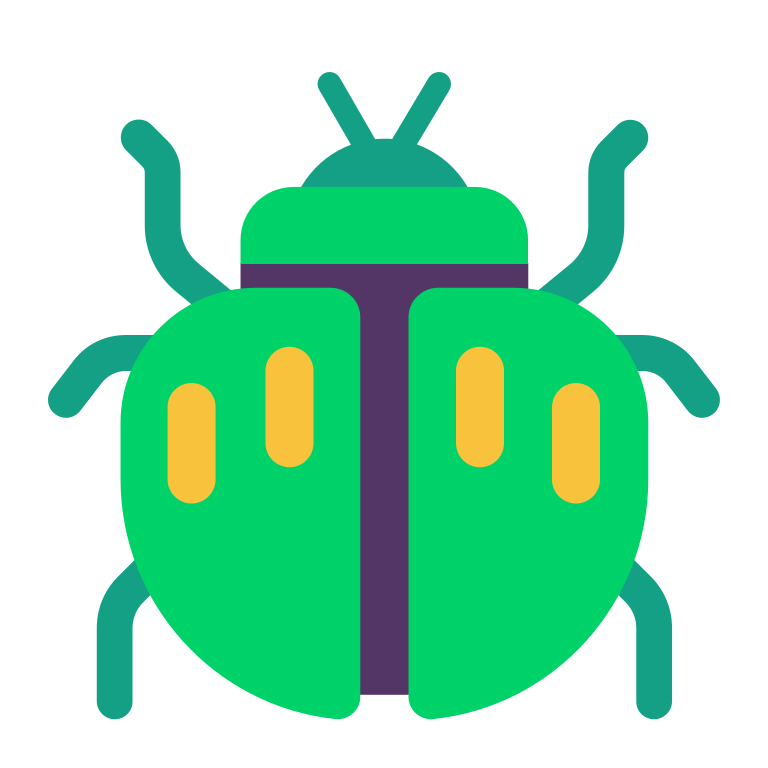
beetle flat